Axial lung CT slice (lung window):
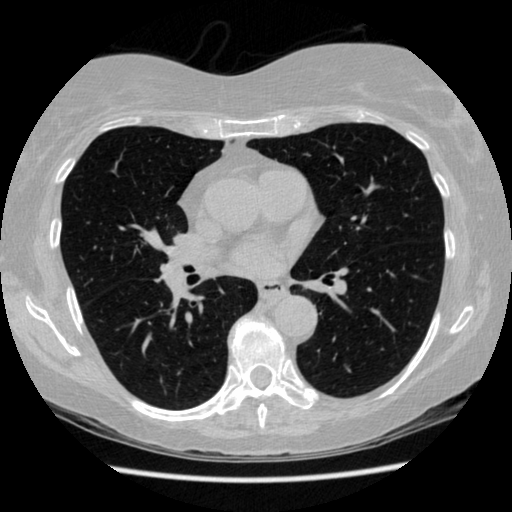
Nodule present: no